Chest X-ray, PA view. Patient: 25 years old, sex F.
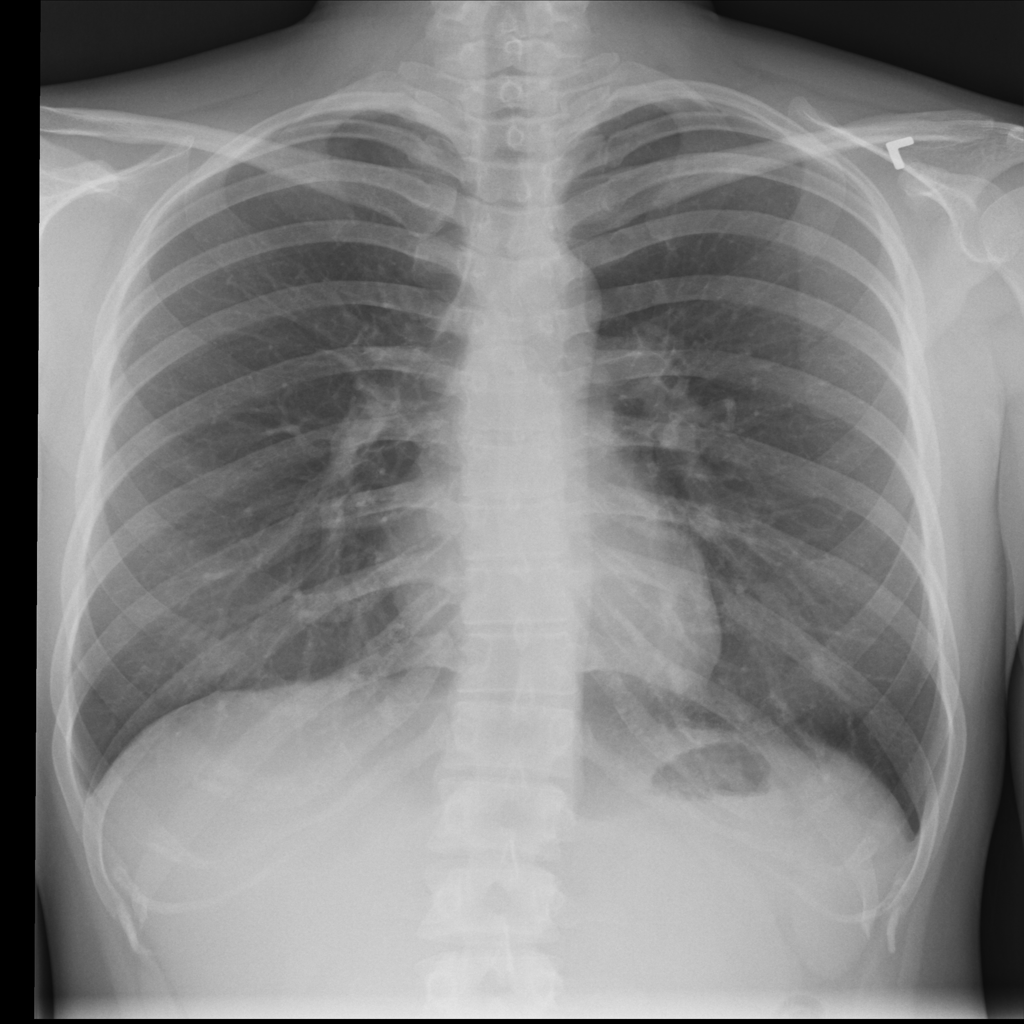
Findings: No Finding